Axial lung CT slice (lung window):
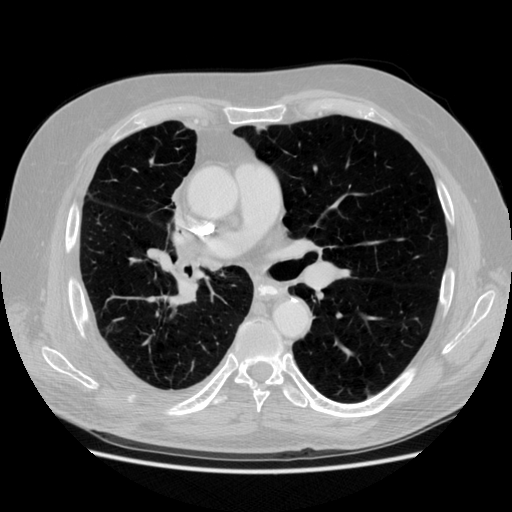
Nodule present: no